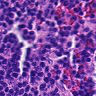
Metastatic tissue present: no